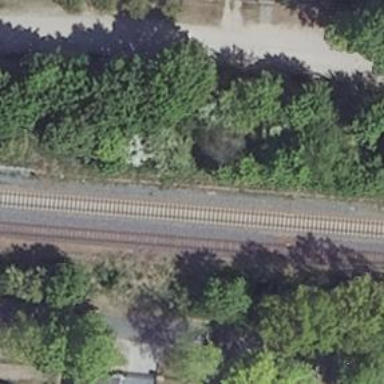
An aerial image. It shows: Railway track.